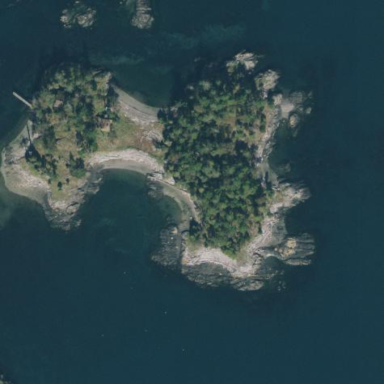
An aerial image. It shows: Islet located along the natural coastline.